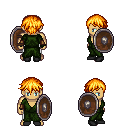
a pixel art fantasy rpg character, male body template, human, tanned skin, green robe, white pants, light blonde short bangs hairstyle, cloth bracers, black shoes, shield, four views (front, back, left, right), 2x2 character sprite sheet, small pixel art, hard edges, no anti-aliasing